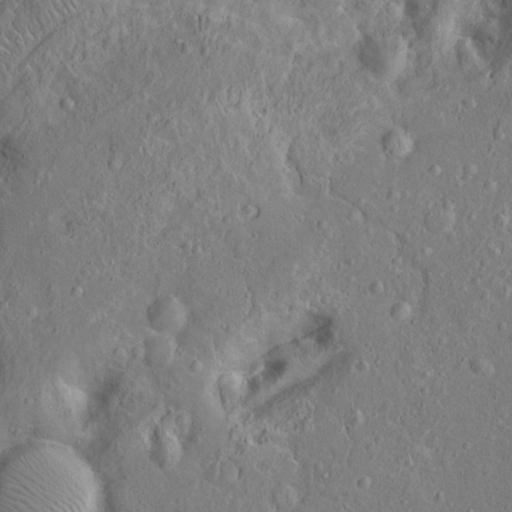
Classes present: Background, Cone